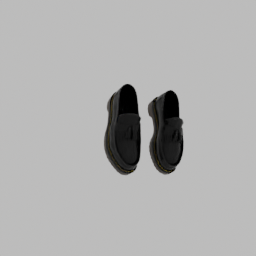
Label: people